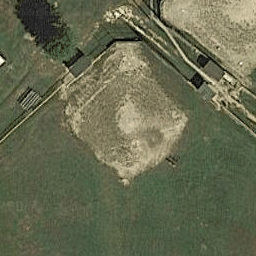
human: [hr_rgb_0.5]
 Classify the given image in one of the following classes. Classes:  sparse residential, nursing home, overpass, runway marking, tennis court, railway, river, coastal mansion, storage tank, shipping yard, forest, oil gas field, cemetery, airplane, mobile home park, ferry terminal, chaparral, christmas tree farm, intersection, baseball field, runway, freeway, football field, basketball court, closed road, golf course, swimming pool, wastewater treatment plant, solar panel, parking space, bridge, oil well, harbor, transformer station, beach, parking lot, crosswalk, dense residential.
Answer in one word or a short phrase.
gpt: baseball field